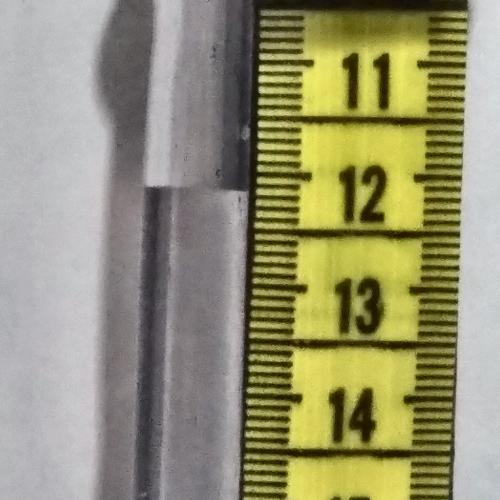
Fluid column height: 12.2 cm